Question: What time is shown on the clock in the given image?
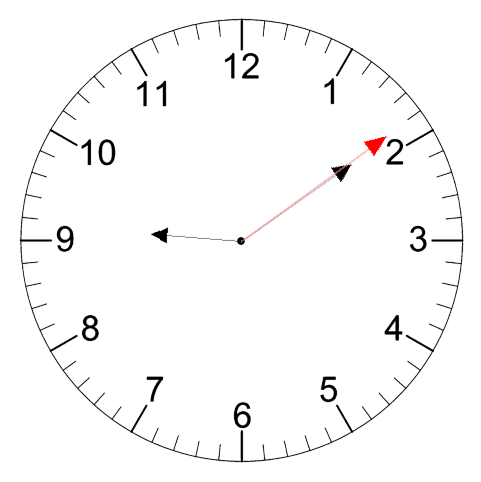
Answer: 09:09:09